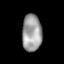
Tissue: skin
Cell type: Epithelial cells
Senescence score: 0.2636
Nuclear area (px): 717
Mean DAPI intensity: 156.007